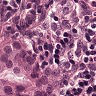
Metastatic tissue present: yes